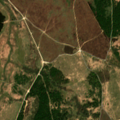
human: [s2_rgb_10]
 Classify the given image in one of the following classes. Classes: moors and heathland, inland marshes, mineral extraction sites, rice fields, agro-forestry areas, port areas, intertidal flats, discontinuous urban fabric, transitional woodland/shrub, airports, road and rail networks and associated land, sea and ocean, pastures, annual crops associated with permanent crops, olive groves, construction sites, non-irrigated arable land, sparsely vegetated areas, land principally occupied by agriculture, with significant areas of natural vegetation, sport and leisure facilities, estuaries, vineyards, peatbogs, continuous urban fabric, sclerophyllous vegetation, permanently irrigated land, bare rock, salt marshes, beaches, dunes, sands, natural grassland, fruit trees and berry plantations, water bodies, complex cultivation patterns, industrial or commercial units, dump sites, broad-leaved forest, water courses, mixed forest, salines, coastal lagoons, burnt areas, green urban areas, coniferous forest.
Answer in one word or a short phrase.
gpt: broad-leaved forest, coniferous forest, moors and heathland, transitional woodland/shrub